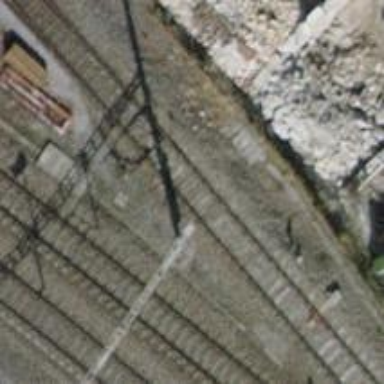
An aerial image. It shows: Single-track railway spur.